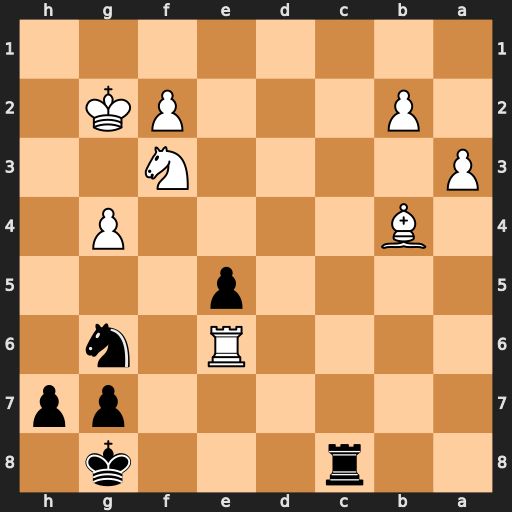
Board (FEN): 2r3k1/6pp/4R1n1/4p3/1B4P1/P4N2/1P3PK1/8
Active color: b
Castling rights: -
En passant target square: -
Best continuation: Nf4+ Kg3 Nxe6